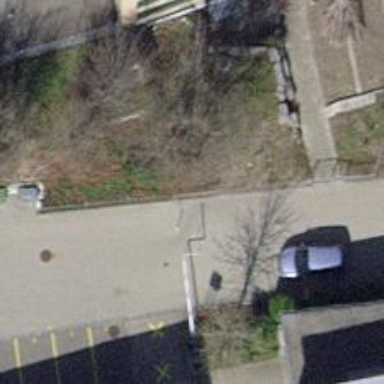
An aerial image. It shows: Lift gate barrier.